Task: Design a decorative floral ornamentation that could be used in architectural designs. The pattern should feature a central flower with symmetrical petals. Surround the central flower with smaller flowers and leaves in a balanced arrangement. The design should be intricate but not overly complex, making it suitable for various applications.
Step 1517:
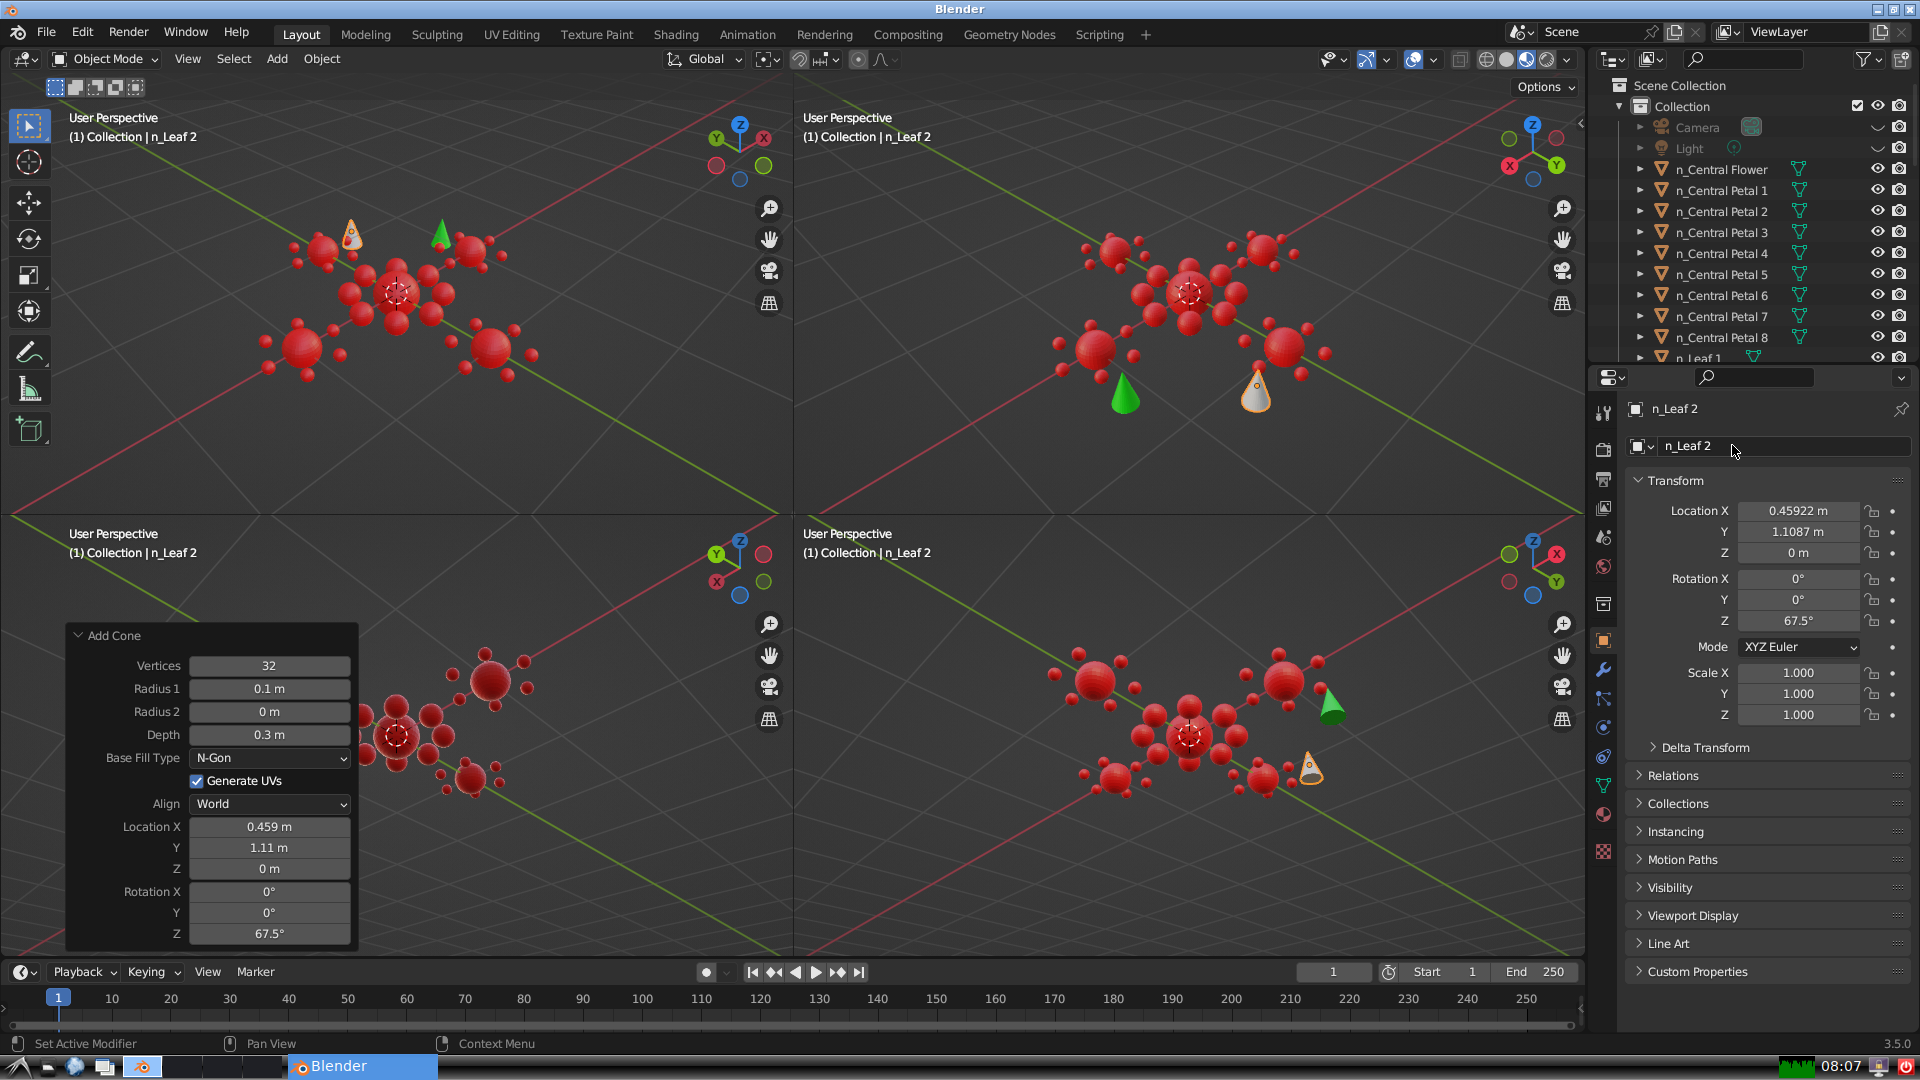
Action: {"mouse_move": [1603, 815]}